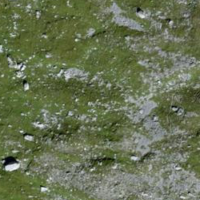
EUNIS habitat code: 25
Species observed at this site:
Saxifraga paniculata